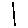
Label: line